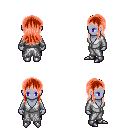
a pixel art fantasy rpg character, female body template, dark elf, purple skin, white robe, gold greaves, red unkempt hairstyle, metal boots, four views (front, back, left, right), 2x2 character sprite sheet, small pixel art, hard edges, no anti-aliasing